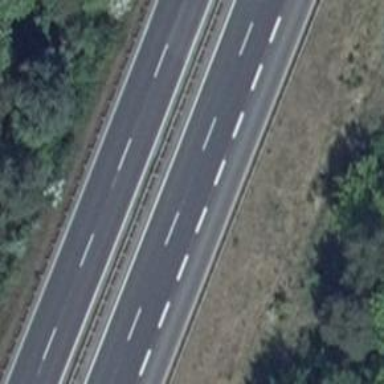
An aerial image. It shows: Trunk highway.